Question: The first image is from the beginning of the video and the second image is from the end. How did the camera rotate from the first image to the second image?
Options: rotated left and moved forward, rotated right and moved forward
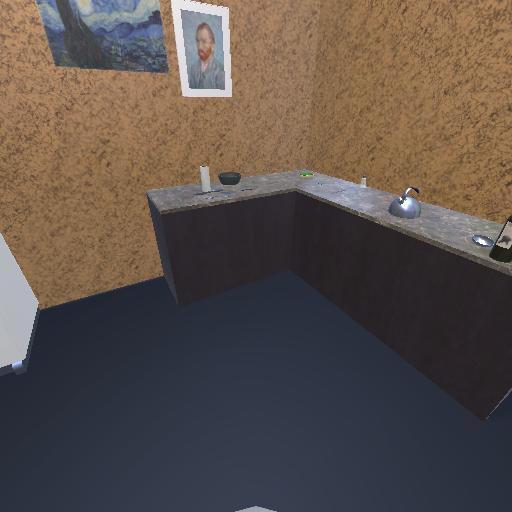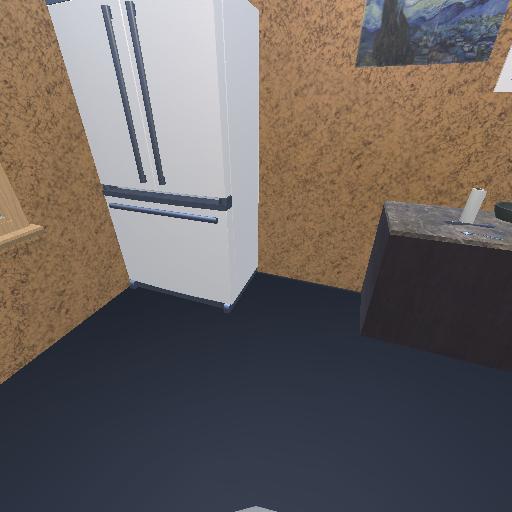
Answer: rotated left and moved forward